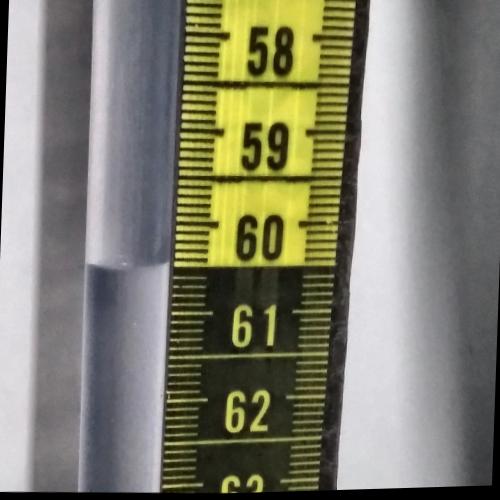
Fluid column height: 60.4 cm